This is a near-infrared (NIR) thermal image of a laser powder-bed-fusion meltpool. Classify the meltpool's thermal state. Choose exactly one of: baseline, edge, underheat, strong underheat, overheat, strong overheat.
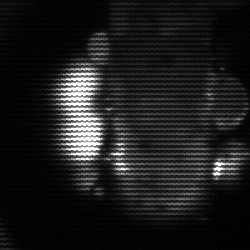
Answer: strong underheat